Question: I have set up my application on Heroku. I have also bought a domain name 'tusharm.com' from crazydomains.com I have updated the name servers also on crazydomains.com using Zerigo Dns Addon.
The problem is that when I hit - tusharm.com I get a page from crazydomains.com.
My actual application is staticsite-dev.herokuapp.com
Also I observed that I was getting the following warning when I ran the .
'''
Warning
DNS configuration
Your DNS is not configured correctly. Your domain tusharm.com's CNAME record should point to staticsite-dev.herokuapp.com.
'''
Please help! I dont want the money to go wasted for which I bought the domain name.
Snapshot of nameservers on Crazydomains.

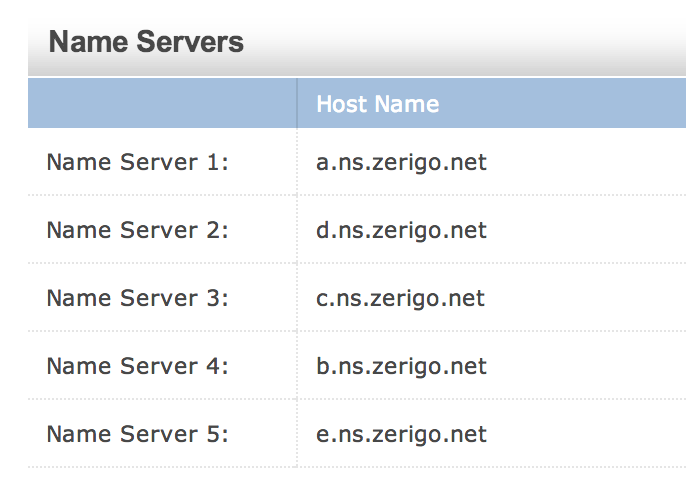
Answer: As the warning says, you have to set up the dns for your domain so that you have a CNAME record pointing to your heroku app. This is done with your domain registrar, and the process is different from registrar to registrar. Contact support for your registrar, and they will probably be able to assist you.
If you have updated your nameservers already, it might take a few days before the change is reflected.
Also, if you want to be able to use a "naked" domain (without a subdomain, e.g 'mydomain.com', you have to use a registrar that supports an 'ALIAS' record type. Otherwise you would have to use 'www.yourdomain.com'. Read about it <URL>
If you're using an heroku addon, then everything should be handled, and you probably just have to wait.